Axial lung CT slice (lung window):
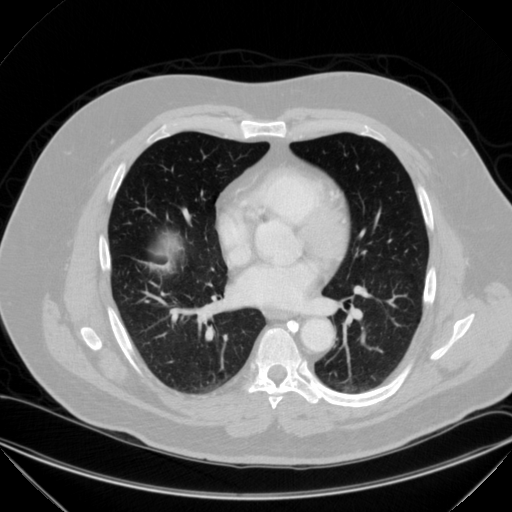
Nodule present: no